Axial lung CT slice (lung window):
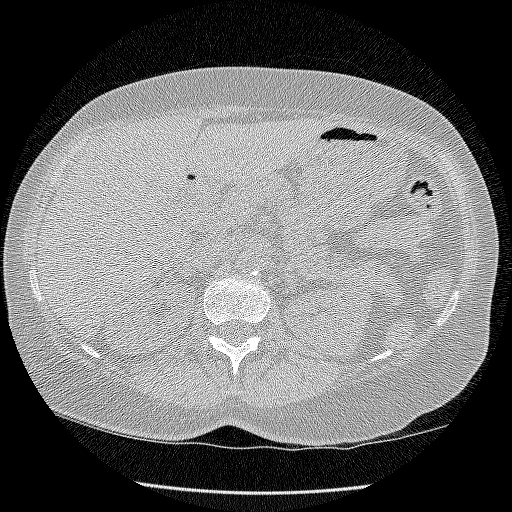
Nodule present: no